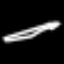
Label: pencil